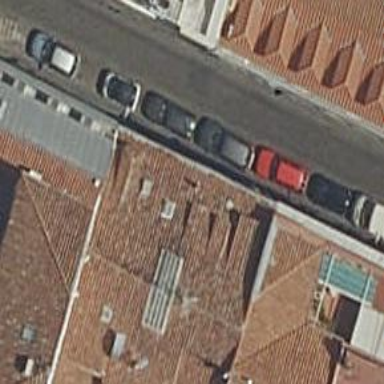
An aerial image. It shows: Restaurant.